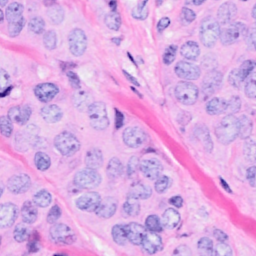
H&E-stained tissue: Breast